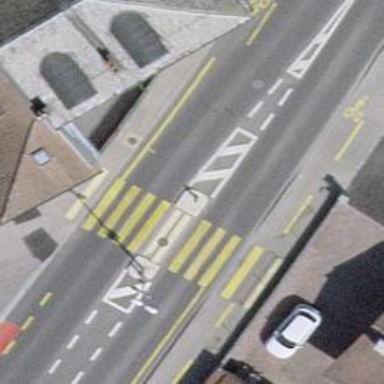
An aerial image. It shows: Marked crossing with pedestrian island.